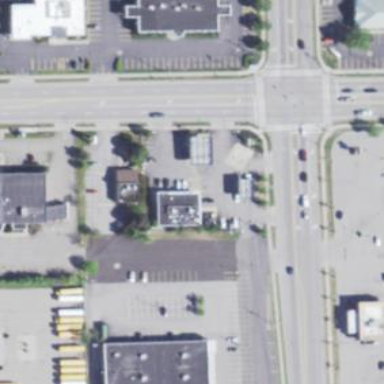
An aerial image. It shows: Retail area.